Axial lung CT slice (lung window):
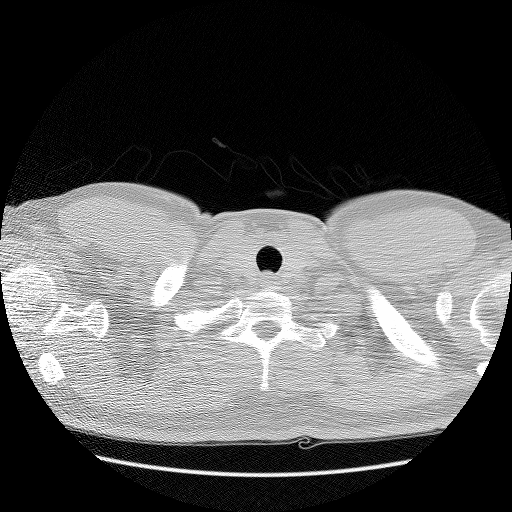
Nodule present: no